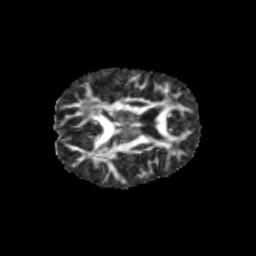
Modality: FA
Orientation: axial
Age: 11
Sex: female
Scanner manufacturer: siemens
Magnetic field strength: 3 T
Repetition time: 3.8 s
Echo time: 0.07 s